Question: what is the most simplest way to add a black border around some widgets using the 'wx.BoxSizer' property like this image below? i am currently learning how to use box sizer to implement in my application.

Here is my code:
<URL>
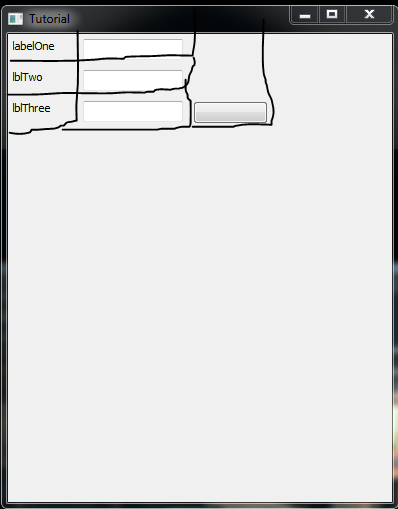
Answer: Check out the widget inspection tool. It can do outlining. You'll just have to learn how it is doing it and then replicate the code. You can read about it on the <URL>
The tool comes with wxPython.